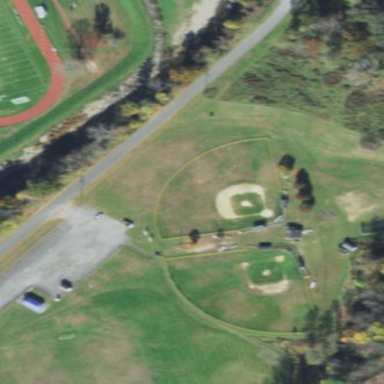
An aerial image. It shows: Baseball pitch for leisure land activities.